Field crop: tomato
Growth stage: 2
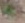
Species: solanum